Question: I have the following collection of nodes and edges. What I want to do is to find all the distinct graph from it.
'''
my %connections=(36=>[31],10=>[3,4],31=>[30,22],30=>[20],22=>[20,8],20=>[1],8=>[5],5=>[2],2=>[1,20], 3=>[7]);
'''
In this example it will yield:
'''
my %all_graph = {
graph1 => {36=>[31],31=>[30,22],30=>[20],22=>[20,8],20=>[1],8=>[5],5=>[2],2=>[1,20]}.
graph2 => {10=>[3,4], 3=>[7]}
};
'''
Is there any existing algorithms that does that?

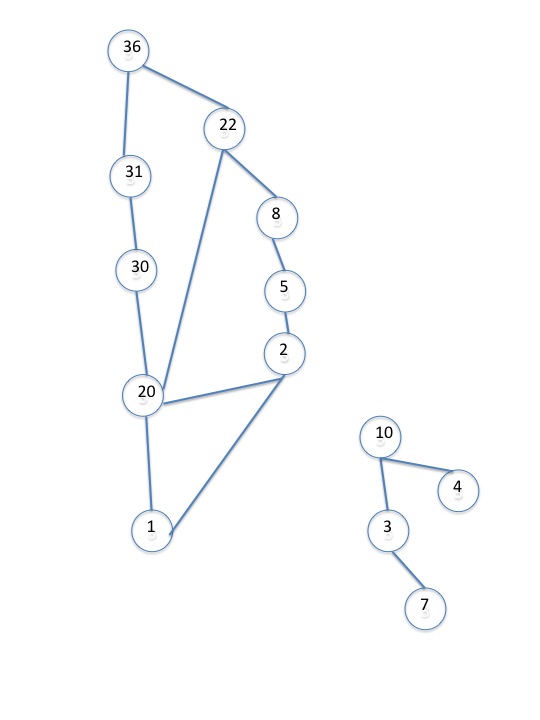
Answer: Use the <URL> module:
'''
#!/usr/bin/perl
use strict; use warnings;
use Graph;
my %connections = (
36 => [ 31 ],
10 => [ 3, 4],
31 => [ 30, 22],
30 => [ 20 ],
22 => [ 20, 8],
20 => [ 1 ],
8 => [ 5 ],
5 => [ 2 ],
2 => [ 1, 20 ],
3 => [ 7 ]
);
my $g = Graph->new( undirected => 1 );
for my $src ( keys %connections ) {
for my $tgt ( @{ $connections{$src} } ) {
$g->add_edge($src, $tgt);
}
}
my @subgraphs = $g->connected_components;
my @allgraphs;
for my $subgraph ( @subgraphs ) {
push @allgraphs, {};
for my $node ( @$subgraph ) {
if ( exists $connections{ $node } ) {
$allgraphs[-1]{$node} = [ @{ $connections{$node} } ];
}
}
}
use YAML; print Dump \@allgraphs;
'''
### Output: